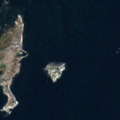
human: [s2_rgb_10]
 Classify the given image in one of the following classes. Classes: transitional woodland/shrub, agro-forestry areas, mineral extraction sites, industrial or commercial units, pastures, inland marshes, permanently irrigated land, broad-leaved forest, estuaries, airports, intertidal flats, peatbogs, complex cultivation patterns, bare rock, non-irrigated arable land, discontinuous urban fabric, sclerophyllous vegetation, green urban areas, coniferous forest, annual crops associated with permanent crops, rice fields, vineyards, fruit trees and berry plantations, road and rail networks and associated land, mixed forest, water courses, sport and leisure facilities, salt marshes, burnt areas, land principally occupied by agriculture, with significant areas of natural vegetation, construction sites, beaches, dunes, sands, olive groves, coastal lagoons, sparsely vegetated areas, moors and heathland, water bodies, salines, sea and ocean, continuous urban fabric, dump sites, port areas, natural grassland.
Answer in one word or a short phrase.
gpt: mixed forest, sea and ocean